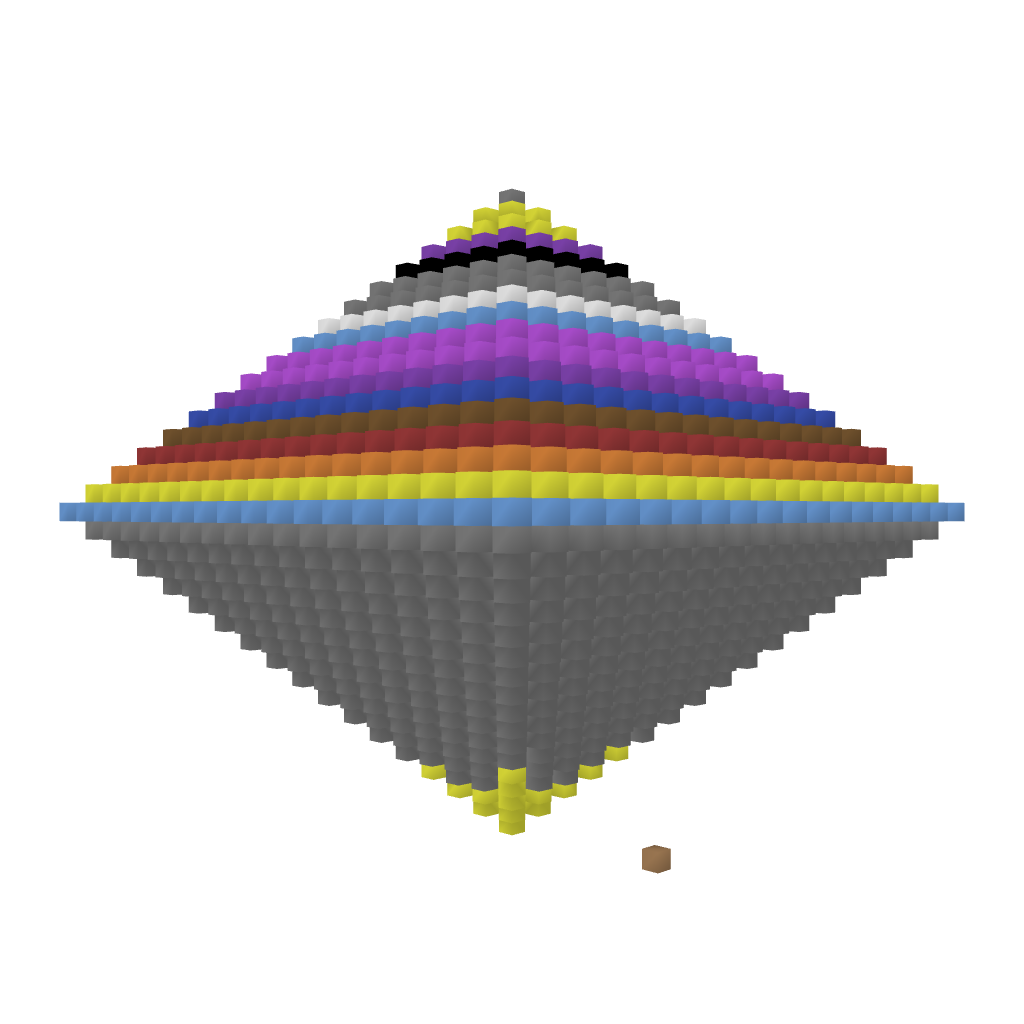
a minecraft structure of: Artistic Rainbow Pyramid lot of open space 2 sided pyramid only upper half has rainbow colors total height of around 36 blocks